Question: Sorry, I know there are questions where people ask how to remove duplicates, but I thought this warranted a new thread since there is something weird coming out of my compiler.
'''
vector<string> removeDuplicates(vector<string> vector)
{
for (vector<string>:: const_iterator it = vector.begin(); it != vector.end(); ++it)
{
for (vector<string>:: const_iterator sit = vector.begin(); sit != vector.end(); ++sit)
{
if(it != sit)
{
if(*it == *sit)
{
vector.erase(it);
}
}
}
}
return vector;
}
'''
I don't understand why it's giving me errors. I am kinda new to C++, so the question might sound kinda dumb. Is it because I am looping on the same vector?

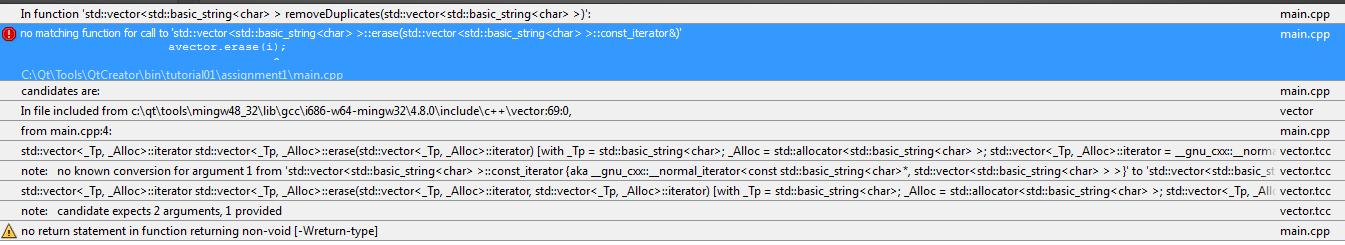
Answer: You do not want to erase 1 item at a time. Use the remove-erase pattern which will erase all the elements that should be removed at 1 time, instead of several erase calls. In this case (as you appear to want to remove all duplicate elements), you can copy the vector to a 'std::set' (which will not allow copies) and then assign it back.
The error message appears to be showing a bug in your implementation. 'std::vector::erase' is supposed to be able to take a 'const_iterator' (see quote from the standard below), but the error message you are seeing is indicating your implementation does not have it defined that way.
> SS 23.3.6.5
'''
iterator erase(const_iterator position);
iterator erase(const_iterator first, const_iterator last);
'''
You will also get undefined behavior with your current implementation as the iterator is invalidated once it is erased, so the 'it++' will not be valid in the loop condition.
If you switch to the more efficient removal methods, this would likely fix that problem as well.
'''
std::vector<std::string> vec;
// fill vector with duplicates
std::set<std::string> sVec(vec.begin(), vec.end()); // copies the vector into a set, duplicates removed
vec.assign(sVec.begin(), sVec.end()); // pushes the data in the set back to the vector
'''
'''
std::vector<std::string> vec;
// fill vector with duplicates
std::sort(vec.begin(), vec.end());
vec.erase(std::unique(vec.begin(), vec.end()), vec.end());
'''